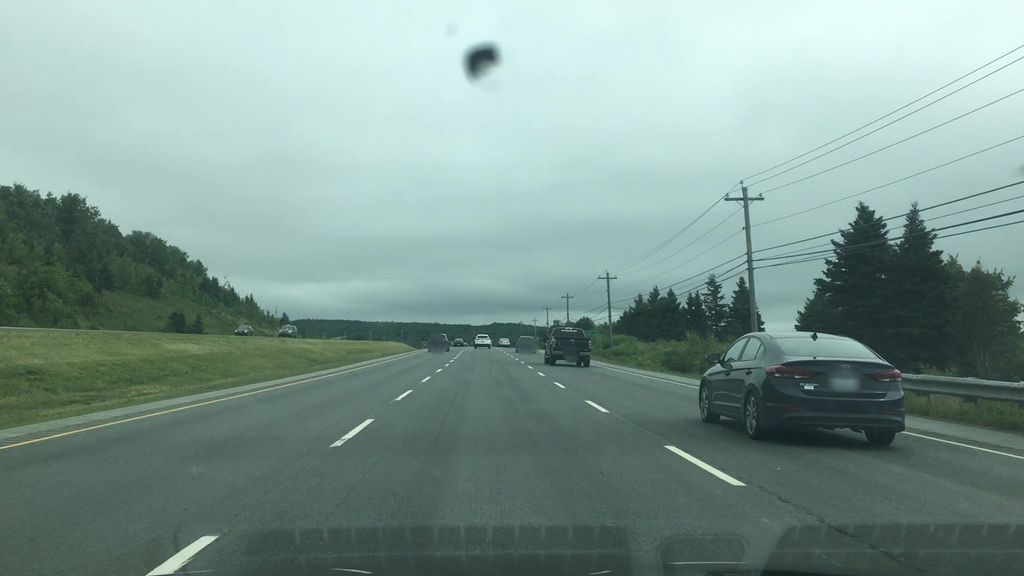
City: halifax